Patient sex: M
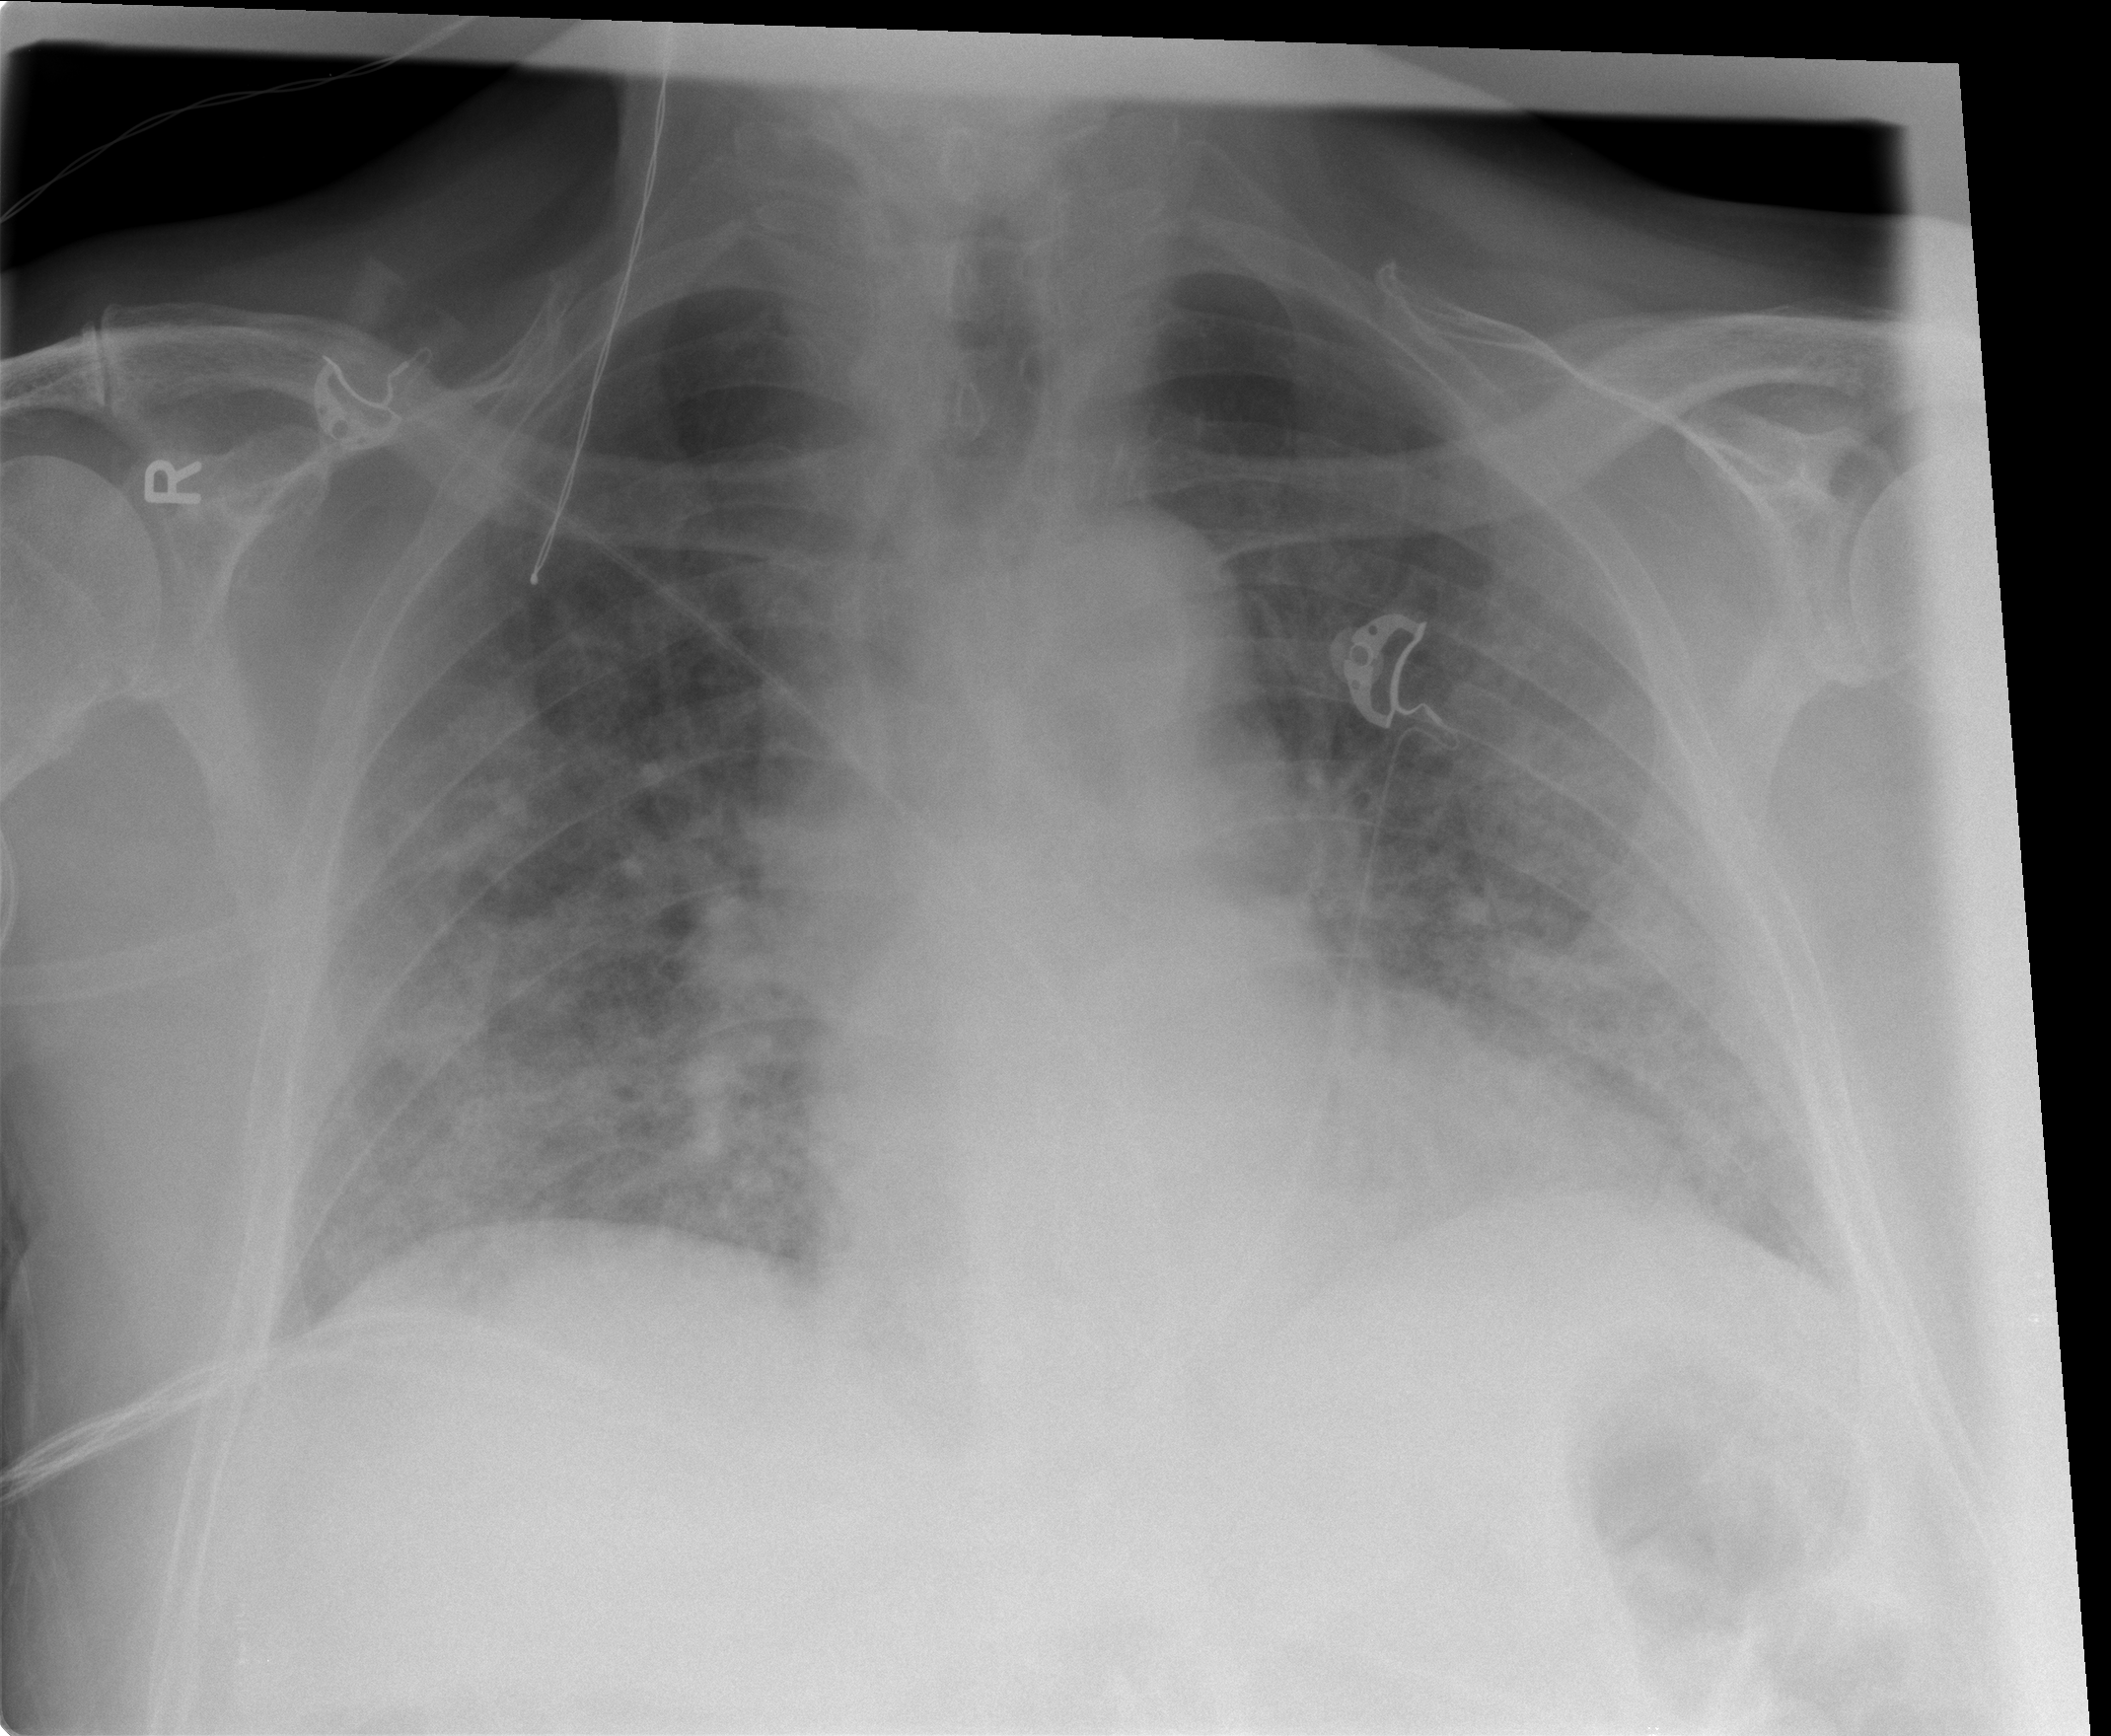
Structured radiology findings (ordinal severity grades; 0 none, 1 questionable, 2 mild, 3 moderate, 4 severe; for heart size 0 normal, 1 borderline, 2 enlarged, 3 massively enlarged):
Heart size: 2
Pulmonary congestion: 2
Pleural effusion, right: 0
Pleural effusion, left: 0
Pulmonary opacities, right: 3
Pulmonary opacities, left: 3
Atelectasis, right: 0
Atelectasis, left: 0